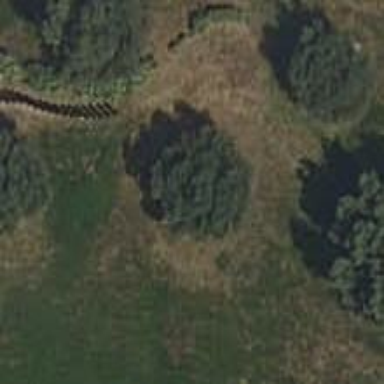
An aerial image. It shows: Broadleaved evergreen tree in its natural setting.